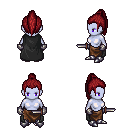
a pixel art fantasy rpg character, female body template, dark elf, purple skin, black cape, robe skirt, brunette long topknot hairstyle, metal gloves, metal boots, dagger, four views (front, back, left, right), 2x2 character sprite sheet, small pixel art, hard edges, no anti-aliasing